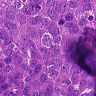
Metastatic tissue present: yes